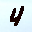
Label: 4